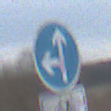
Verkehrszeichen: VorgeschriebeneFahrtrichtungGeradeausOderLinks
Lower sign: EinspurigeFahrzeugeFrei6
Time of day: MorningAfternoon
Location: Outdoor (Suburban)
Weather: Overcast
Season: NotSpecified
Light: Natural